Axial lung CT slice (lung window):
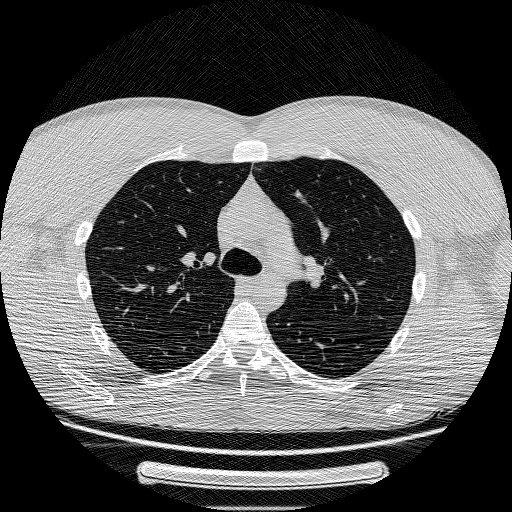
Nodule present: no